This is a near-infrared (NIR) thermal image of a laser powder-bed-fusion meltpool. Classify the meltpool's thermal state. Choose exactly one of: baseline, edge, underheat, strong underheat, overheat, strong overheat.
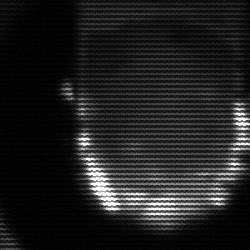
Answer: baseline